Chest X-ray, PA view. Patient: 64 years old, sex M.
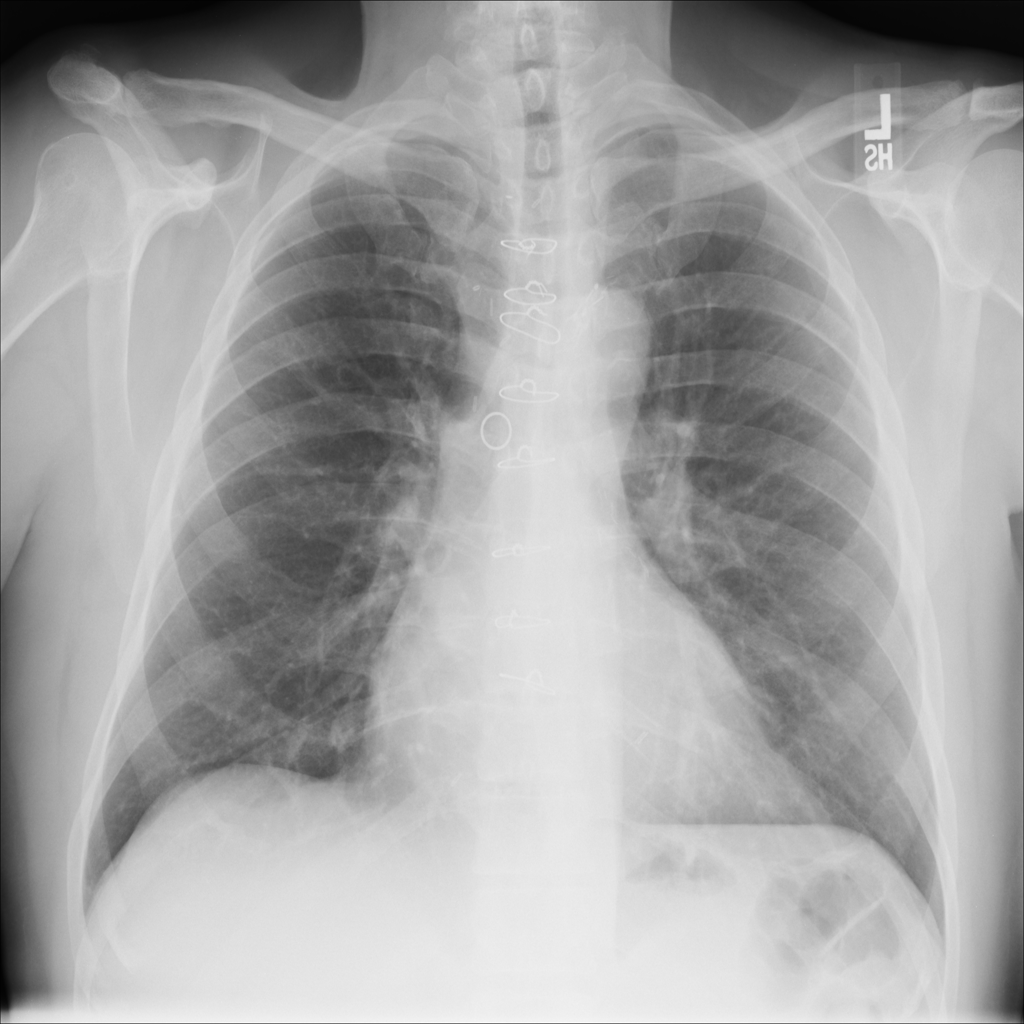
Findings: No Finding